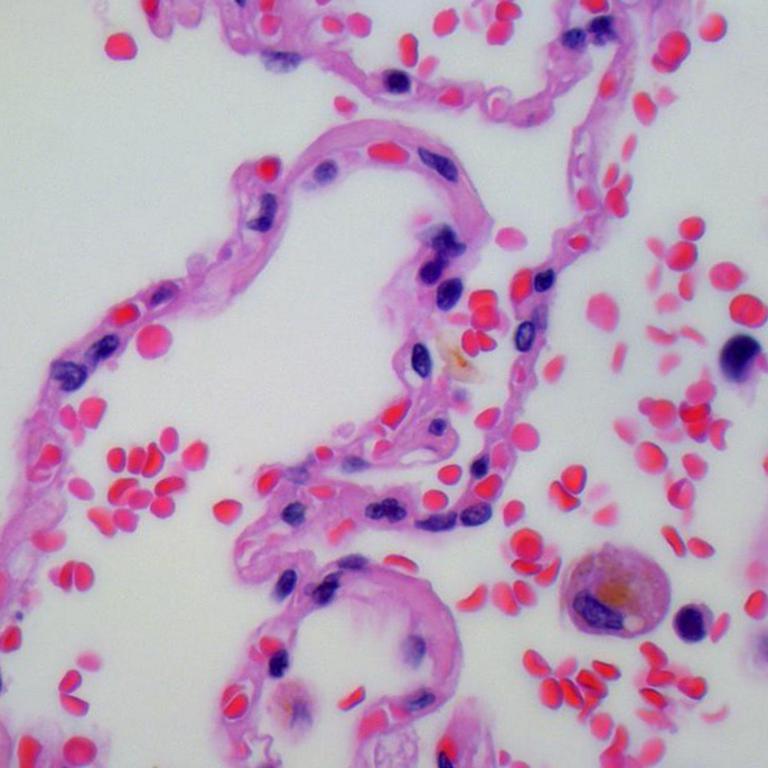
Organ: lung
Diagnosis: benign